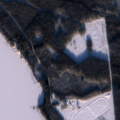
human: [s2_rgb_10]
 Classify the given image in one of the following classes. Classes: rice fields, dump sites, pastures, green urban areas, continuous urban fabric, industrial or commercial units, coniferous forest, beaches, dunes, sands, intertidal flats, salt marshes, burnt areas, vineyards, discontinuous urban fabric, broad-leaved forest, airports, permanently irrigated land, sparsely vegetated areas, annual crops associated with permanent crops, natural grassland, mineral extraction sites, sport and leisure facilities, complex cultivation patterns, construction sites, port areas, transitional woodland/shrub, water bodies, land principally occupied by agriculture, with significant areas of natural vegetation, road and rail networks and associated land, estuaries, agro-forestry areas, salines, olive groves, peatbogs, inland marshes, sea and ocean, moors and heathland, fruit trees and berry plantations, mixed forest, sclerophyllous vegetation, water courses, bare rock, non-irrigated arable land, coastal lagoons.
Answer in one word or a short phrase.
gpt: coniferous forest, mixed forest, water bodies